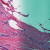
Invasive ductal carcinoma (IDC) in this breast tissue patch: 1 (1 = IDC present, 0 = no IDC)